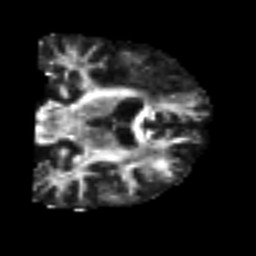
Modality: FA
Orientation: coronal
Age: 61
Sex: male
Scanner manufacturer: siemens
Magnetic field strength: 3 T
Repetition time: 4.999 s
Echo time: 0.07946 s